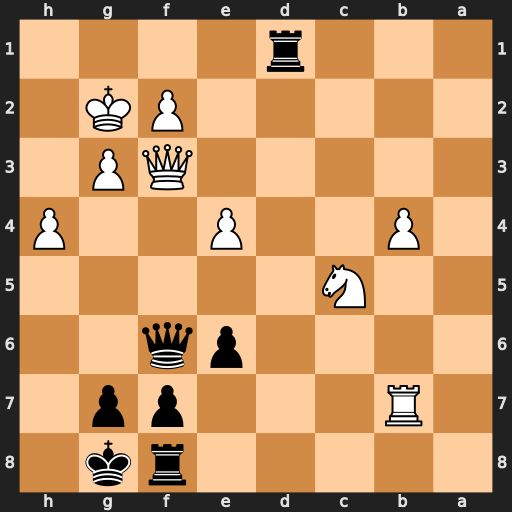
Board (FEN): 5rk1/1R3pp1/4pq2/2N5/1P2P2P/5QP1/5PK1/3r4
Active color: b
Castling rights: -
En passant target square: -
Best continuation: Rg1+ Kxg1 Qxf3